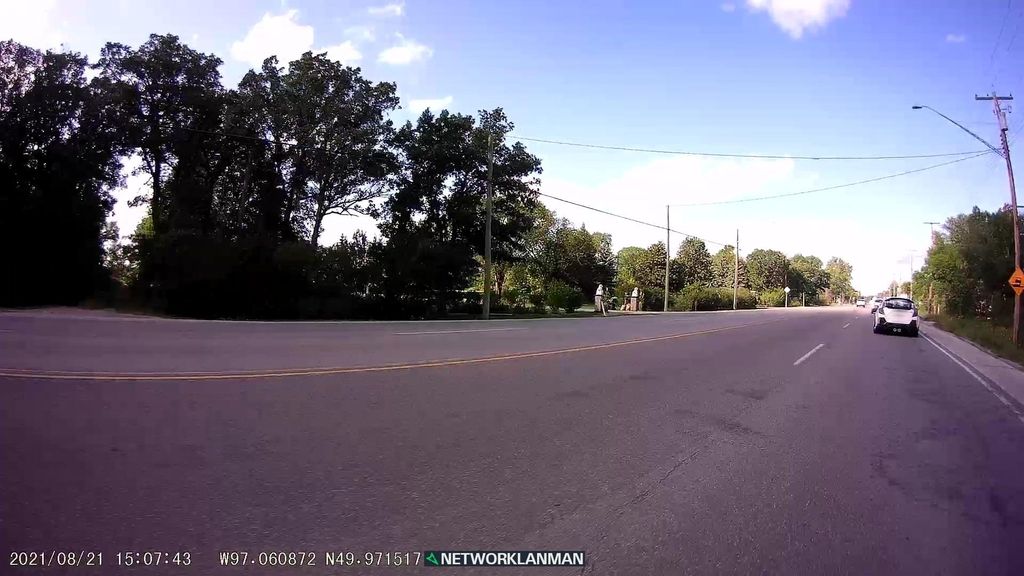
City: winnipeg